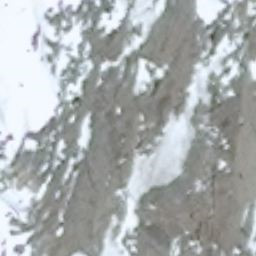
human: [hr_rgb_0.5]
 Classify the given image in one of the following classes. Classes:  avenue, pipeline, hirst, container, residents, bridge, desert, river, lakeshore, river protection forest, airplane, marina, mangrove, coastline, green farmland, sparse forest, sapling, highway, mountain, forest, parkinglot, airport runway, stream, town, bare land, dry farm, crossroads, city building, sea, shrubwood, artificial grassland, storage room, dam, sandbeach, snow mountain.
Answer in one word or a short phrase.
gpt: snow mountain